Question: This is the value of latitude and longitude in my serial Arduino.

This is my example design in Mit App inventor
<URL>
This is the blocks of my design in Mit app
<URL>
Gps Code:
'''
#include <TinyGPS++.h>
#include <SoftwareSerial.h>
static const int RXPin = 3, TXPin = 4;
static const uint32_t GPSBaud = 9600;
// The TinyGPS++ object
TinyGPSPlus gps;
// The serial connection to the GPS device
SoftwareSerial ss(RXPin, TXPin);
void setup(){
Serial.begin(9600);
ss.begin(GPSBaud);
}
void loop(){
// This sketch displays information every time a new sentence is correctly encoded.
while (ss.available() > 0){
gps.encode(ss.read());
if (gps.location.isUpdated()){
Serial.print("Latitude= ");
Serial.print(gps.location.lat(), 6);
Serial.print(" Longitude= ");
Serial.println(gps.location.lng(), 6);
}
}
}
'''
Nodemcu Esp8266
'''
#include <ESP8266WiFi.h>
#include <WiFiClient.h>
#include <ESP8266WebServer.h>
const char* host = "GPS_NodeMCU";
const char* ssid = "GPS_BOT";
ESP8266WebServer server(80);
void setup() {
Serial.begin(115200);
// Connecting WiFi
WiFi.mode(WIFI_AP);
WiFi.softAP(ssid);
// Starting WEB-server
server.on ( "/", HTTP_handleRoot );
server.onNotFound ( HTTP_handleRoot );
server.begin();
}
void loop() {
server.handleClient();
delay(50);
}
void HTTP_handleRoot(void) {
if( server.hasArg("State") ){
Serial.println(server.arg("State"));
}
server.send ( 200, "text/html", "" );
}
'''
How to send the value of latitude and longitude in my serial using Arduino to my Map in my android application created in Mit App. The connection is using nodemcu esp8266.
Is it Possible to do?. Sorry, I'm just a beginner in the Arduino :) :)
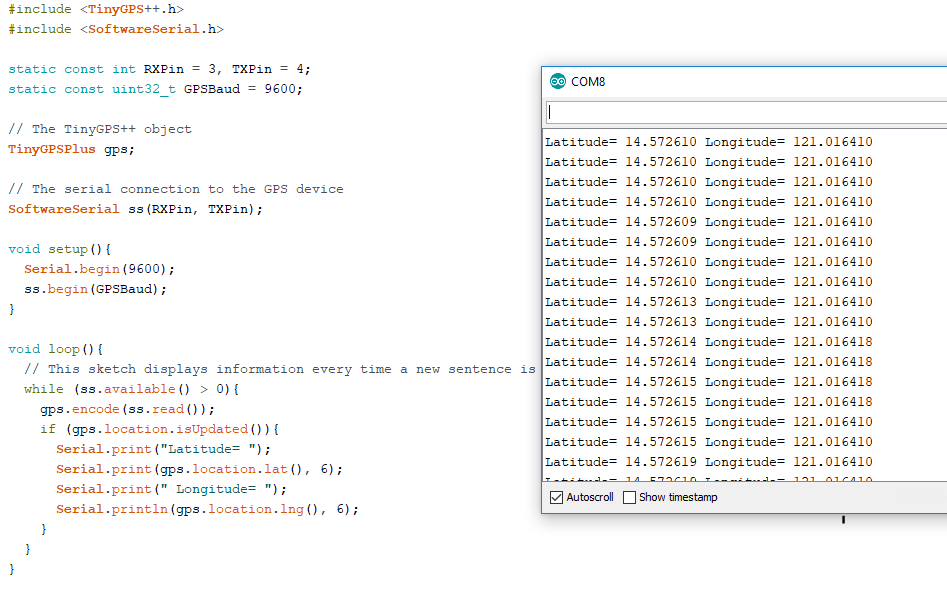
Answer: There are many ways to implement this but roughly speaking there are several problems to solve:
1. Read GPS data and make this accessible remotely
2. Fetch the data in the MIT app
3. (Bonus - part of the question in the comment) Lookup the address for the co-ordinates and display in the map
The example below implements a minumum solution and assumes that the MIT app has access to the ESP8266 on the same network.
## Read GPS data and make this accessible remotely
The ESP8266 can read the GPS data in a loop and make this accessible via the 'ESP8266WebServer'. Here we implement a REST endpoint that returns the location as a JSON payload. So this location is available when a client does an HTTP GET on 'http://esp8266-ip-address/location'.
You can test this with:
'''
curl -XGET http://esp8266-ip-address/location
'''
The key to combining the GPS and web server code is to combine the code in 'loop()' and ensure that it is non-blocking. This allows both functions to do their tasks. e.g.
'''
void loop() {
server.handleClient();
handleGpsData();
}
void handleGpsData() {
while (ss.available() > 0) {
gps.encode(ss.read());
printGpsLocation();
}
}
'''
The full example Arduino code for this is:
'''
#include <ESP8266WiFi.h>
#include <ESP8266WebServer.h>
#include <ArduinoJson.h>
#include <TinyGPS++.h>
#include <SoftwareSerial.h>
ESP8266WebServer server(80);
struct GpsLocation {
float latitude;
float longitude;
};
StaticJsonDocument<200> GpsLocationJson;
static const int RXPin = 3, TXPin = 4;
static const uint32_t GPSBaud = 9600;
TinyGPSPlus gps;
SoftwareSerial ss(RXPin, TXPin);
const char* SSID = "GPS_NodeMCU";
const char* PASSWORD = "GPS_BOT";
void setup() {
Serial.begin(115200);
ss.begin(GPSBaud);
Serial.print("Connecting to ");
Serial.println(SSID);
WiFi.begin(SSID, PASSWORD);
while (WiFi.status() != WL_CONNECTED) {
delay(500);
Serial.print(".");
}
Serial.print("Connected. IP address: ");
IPAddress ipAddress = WiFi.localIP();
Serial.println(ipAddress);
server.on("/location", handleLocation);
server.begin();
}
void loop() {
server.handleClient();
handleGpsData();
}
void handleGpsData() {
while (ss.available() > 0) {
gps.encode(ss.read());
printGpsLocation();
}
}
void printGpsLocation() {
if (gps.location.isUpdated()) {
Serial.print("Latitude =");
Serial.print(gps.location.lat(), 6);
Serial.print(" Longitude = ");
Serial.println(gps.location.lng(), 6);
}
}
void handleLocation()
{
auto requestMethod = server.method();
if (requestMethod == HTTP_GET)
{
sendLocation();
}
}
void sendLocation() {
if (isGpsDataValid()) {
auto location = getGpsLocation();
GpsLocationJson["latitude"] = location.latitude;
GpsLocationJson["longitude"] = location.longitude;
String jsonString;
serializeJson(GpsLocationJson, jsonString);
server.send(200, "application/json", jsonString);
} else {
Serial.println("404: No GPS co-ordinates");
server.send(404);
}
}
bool isGpsDataValid() {
return gps.location.isValid();
}
struct GpsLocation
getGpsLocation() {
struct GpsLocation gpsLocation = {
gps.location.lat(),
gps.location.lng()
};
return gpsLocation;
}
'''
## Fetch the data in the MIT app
The MIT App Inventor has a <URL> that can query the REST endpoint that was created in the previous step.
As an example, create a screen with these components:
- - - - -
The text box allows you to enter the IP address of the ESP8266.
Pressing the button retrieves the location from the ESP8266, pans the map location and moves the map marker.
See screenshots below. The example app has been published to <URL>
The screen components:
<URL>
Initialize the co-ordinates and create some helper procedures to manipulate co-ordinates and move the marker:
<URL>
Handle the button click and the response from the ESP8266:
<URL>
## Lookup the address for the co-ordinates and display in the map
This part was asked as a question in the comment.
There are many services to reverse geocode the co-ordinates. One example is the <URL>.
This provides a simple GET endpoint that can be used like:
'''
https://nominatim.openstreetmap.org/reverse?format=jsonv2&lat=-34.44076&lon=144
'''
The 'display_name' property in the response has a formatted address.
This can be used by adding a second web connectivity component to the MIT app inventor screen. This component is named 'ReverseGeocode' in this example.
Then create a function to get the address from the API:
<URL>
and handle the response from the API:
<URL>
Finally, modify the code that handles the response from the ESP8266 to invoke the new function:
<URL>
The example code for this step is available at <URL>
Screenshot of the app:
<URL>